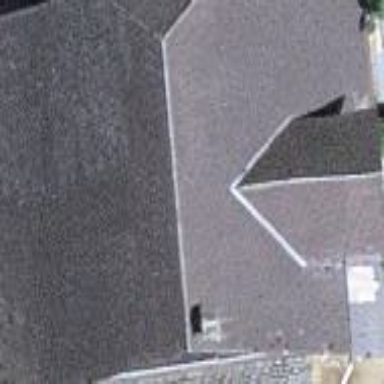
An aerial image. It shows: Barn.